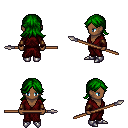
a pixel art fantasy rpg character, female body template, human, dark skin, red robe, metal pants, green loose hair, cloth bracers, metal boots, spear, four views (front, back, left, right), 2x2 character sprite sheet, small pixel art, hard edges, no anti-aliasing